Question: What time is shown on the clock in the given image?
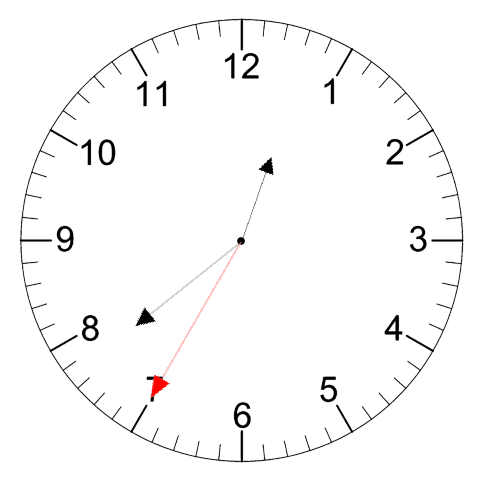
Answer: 12:38:35